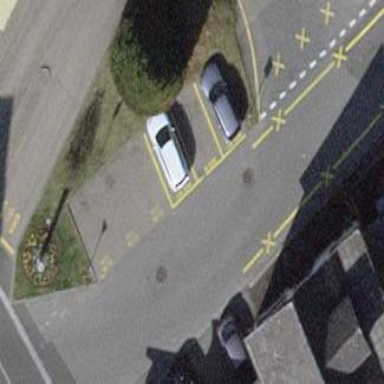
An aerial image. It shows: Street side parking area.